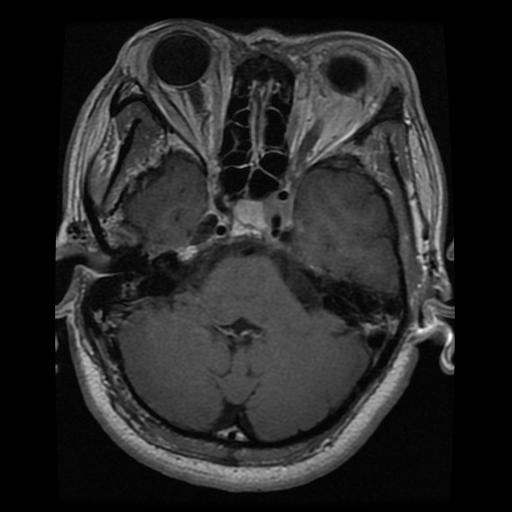
Label: pituitary